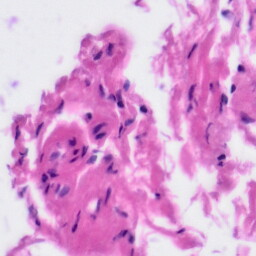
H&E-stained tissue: Tonsil